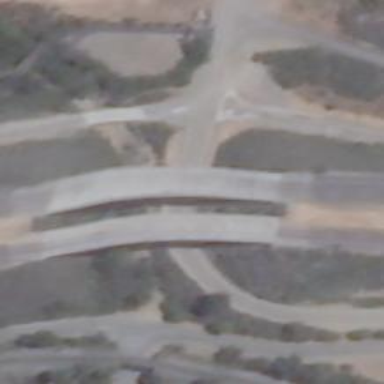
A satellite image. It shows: Motorway bridge.